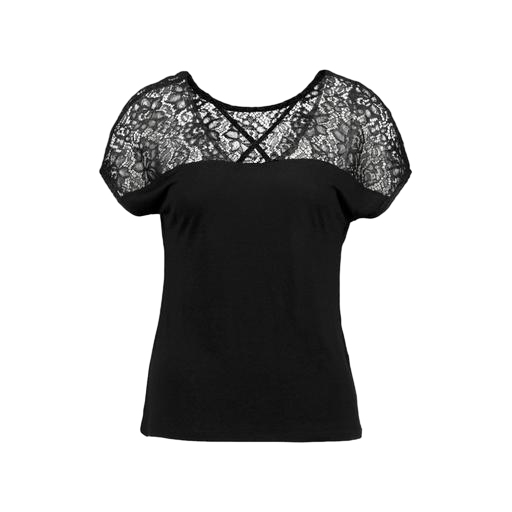
black plus size lace-yoke jersey t-shirt, black lace-yoke jersey tee, black lace-yoke jersey t-shirt, white background